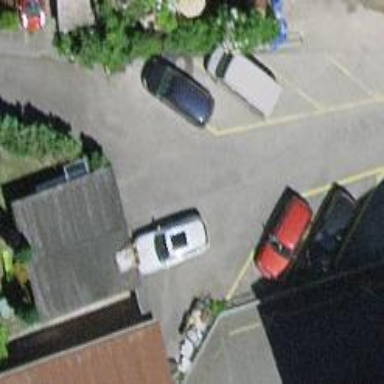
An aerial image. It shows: Asphalt driveway designated as service road without sidewalk.